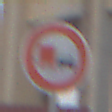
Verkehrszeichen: UeberholverbotKraftfahrzeuge
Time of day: SunriseSunset
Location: Outdoor (Suburban)
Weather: Clear
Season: NotSpecified
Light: Natural